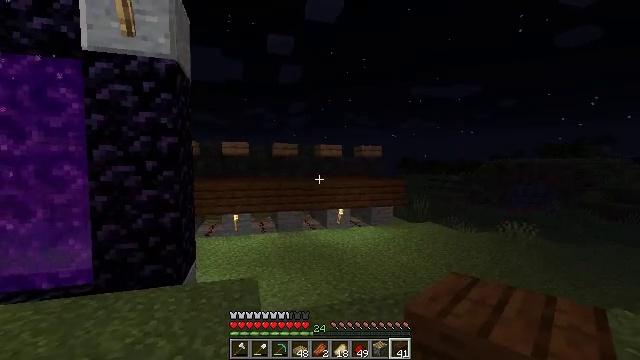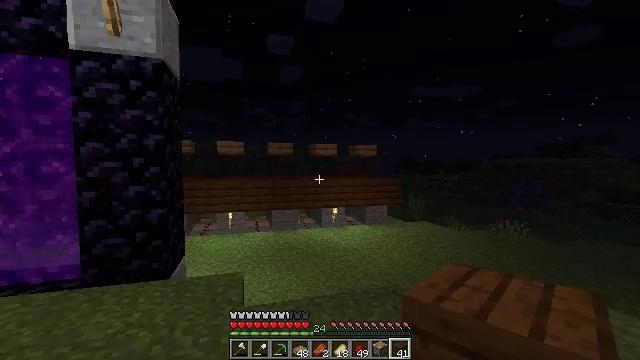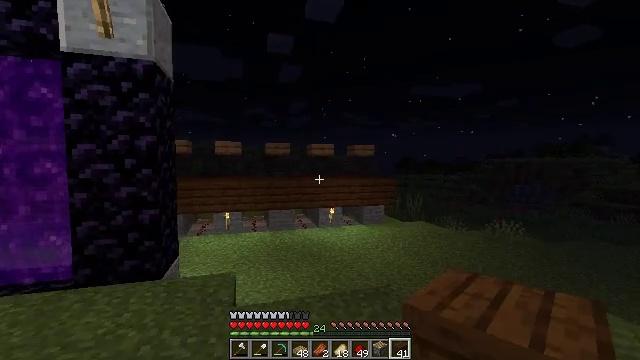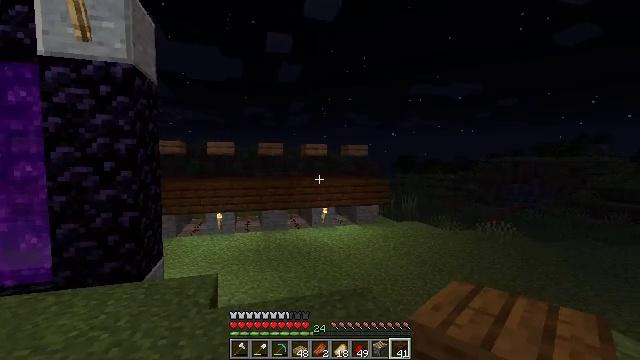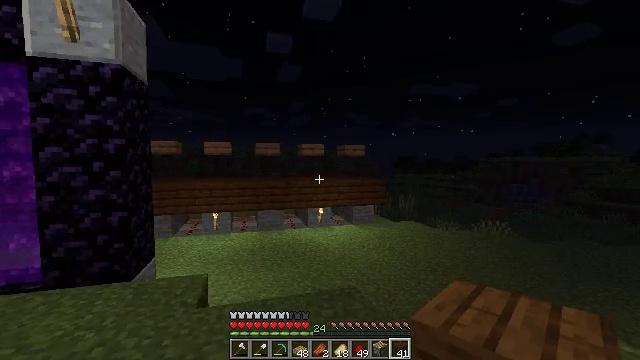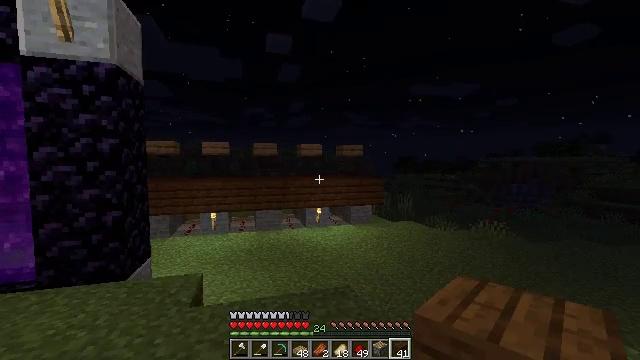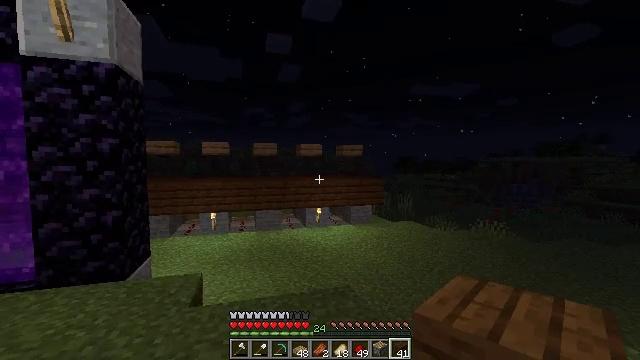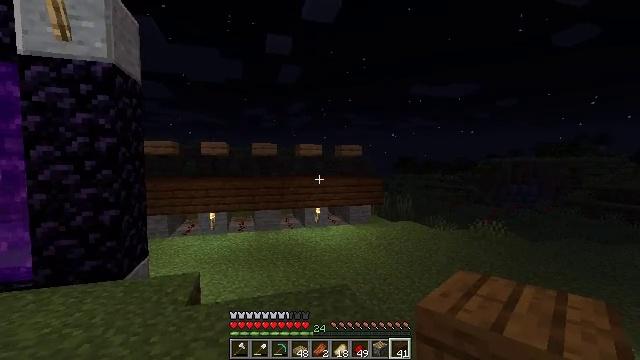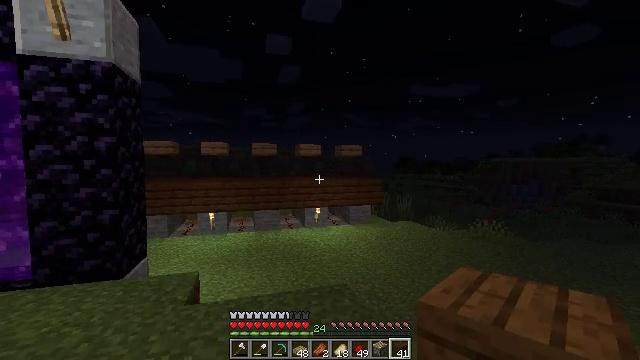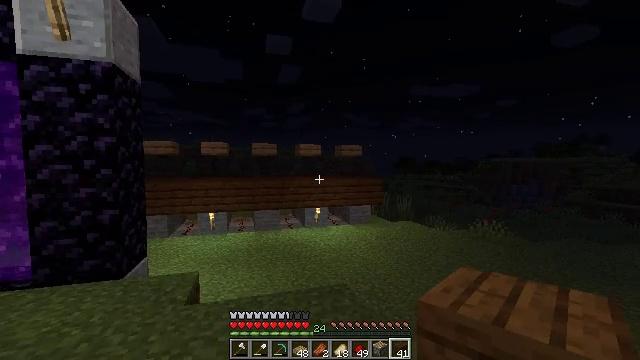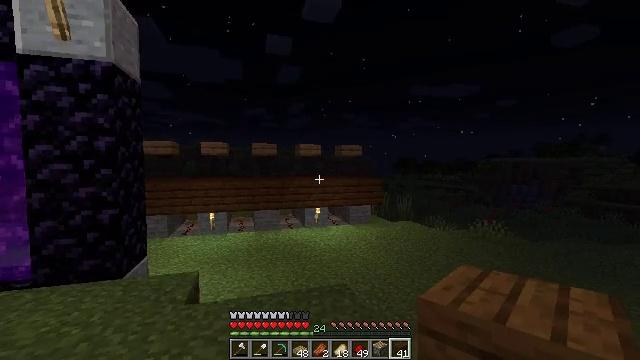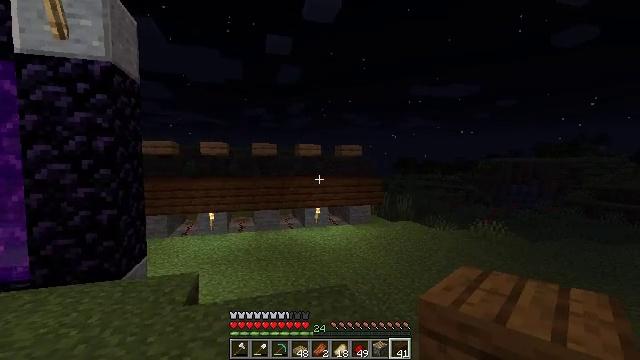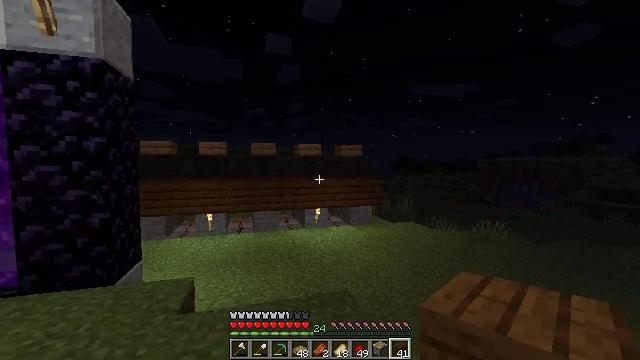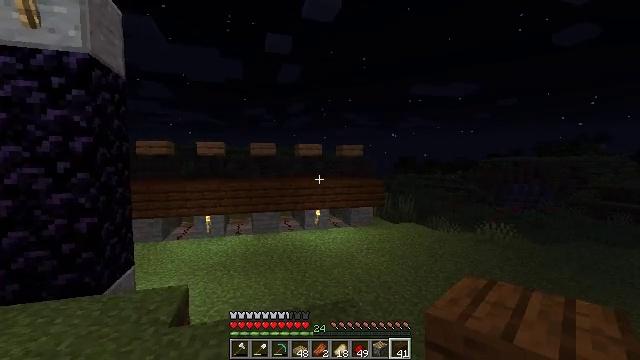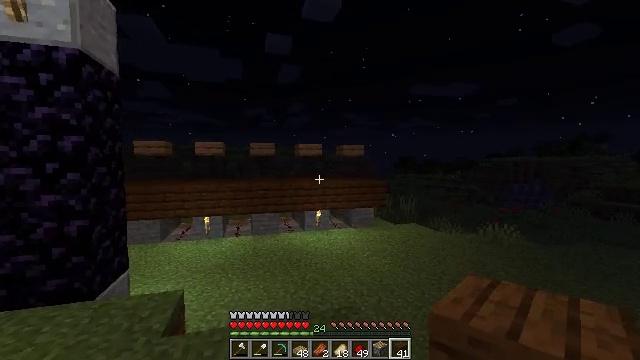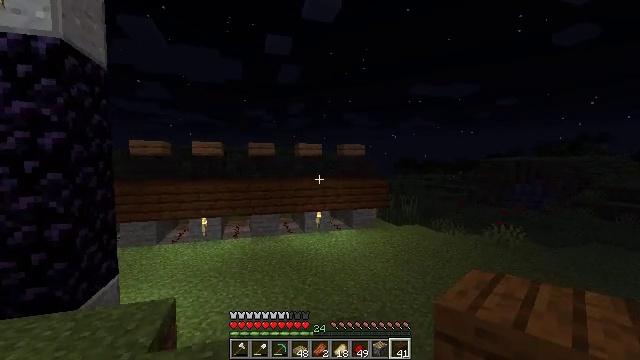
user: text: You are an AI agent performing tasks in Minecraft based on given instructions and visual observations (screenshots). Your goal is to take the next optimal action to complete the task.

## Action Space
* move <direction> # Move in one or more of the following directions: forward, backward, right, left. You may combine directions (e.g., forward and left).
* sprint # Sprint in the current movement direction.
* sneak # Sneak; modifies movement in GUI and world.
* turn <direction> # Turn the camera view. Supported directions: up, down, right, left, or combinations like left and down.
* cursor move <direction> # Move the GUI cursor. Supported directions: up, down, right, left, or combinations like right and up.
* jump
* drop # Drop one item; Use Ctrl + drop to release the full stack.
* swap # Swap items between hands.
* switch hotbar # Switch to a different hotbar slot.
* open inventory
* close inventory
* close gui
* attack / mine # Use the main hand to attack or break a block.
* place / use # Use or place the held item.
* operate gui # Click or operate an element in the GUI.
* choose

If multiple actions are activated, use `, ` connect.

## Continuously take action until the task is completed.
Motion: motion action
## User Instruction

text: Combat the slime.
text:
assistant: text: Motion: move right
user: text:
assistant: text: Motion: move right
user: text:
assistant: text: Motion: move right
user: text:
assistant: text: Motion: no_op
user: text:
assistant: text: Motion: no_op
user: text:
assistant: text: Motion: no_op
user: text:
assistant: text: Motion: no_op
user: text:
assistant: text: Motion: no_op
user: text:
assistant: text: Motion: no_op
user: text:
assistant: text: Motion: no_op
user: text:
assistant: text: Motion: move forward
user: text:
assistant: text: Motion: move forward
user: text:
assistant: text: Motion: move forward
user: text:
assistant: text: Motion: move forward
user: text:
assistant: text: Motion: move forward
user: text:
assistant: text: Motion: move forward and move right
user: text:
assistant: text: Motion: move forward and move right, turn left
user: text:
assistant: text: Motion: move right, turn left
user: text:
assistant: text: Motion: move right, turn left
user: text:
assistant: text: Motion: turn left
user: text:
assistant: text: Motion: turn left
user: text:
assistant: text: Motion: no_op
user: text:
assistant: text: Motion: no_op
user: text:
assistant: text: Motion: no_op
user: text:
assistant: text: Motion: no_op
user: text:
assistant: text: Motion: no_op
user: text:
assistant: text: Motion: no_op
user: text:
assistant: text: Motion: no_op
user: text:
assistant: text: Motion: no_op
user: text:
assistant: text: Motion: no_op